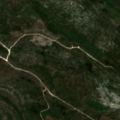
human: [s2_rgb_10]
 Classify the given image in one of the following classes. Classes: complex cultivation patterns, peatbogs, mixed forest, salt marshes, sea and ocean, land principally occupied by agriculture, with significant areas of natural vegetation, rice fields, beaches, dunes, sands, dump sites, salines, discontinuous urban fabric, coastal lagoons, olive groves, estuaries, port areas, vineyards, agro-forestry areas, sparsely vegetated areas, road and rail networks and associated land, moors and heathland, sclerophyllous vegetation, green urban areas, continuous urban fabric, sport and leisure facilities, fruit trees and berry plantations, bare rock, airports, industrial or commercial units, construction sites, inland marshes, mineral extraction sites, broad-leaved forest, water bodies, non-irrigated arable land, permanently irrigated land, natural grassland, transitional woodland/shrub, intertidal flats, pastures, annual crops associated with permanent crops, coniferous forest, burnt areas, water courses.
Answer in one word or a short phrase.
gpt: sclerophyllous vegetation